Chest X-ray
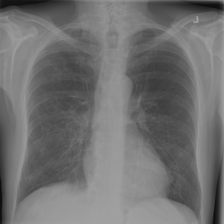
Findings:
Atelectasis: negative
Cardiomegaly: negative
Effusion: negative
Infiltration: negative
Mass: negative
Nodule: negative
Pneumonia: negative
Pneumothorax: negative
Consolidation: negative
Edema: negative
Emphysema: negative
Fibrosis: negative
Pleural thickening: negative
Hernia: negative